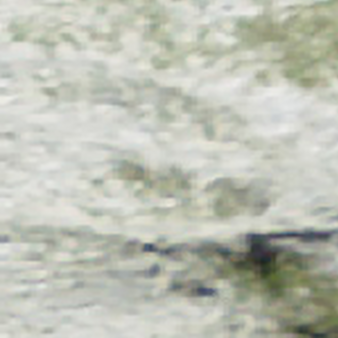
Label: other